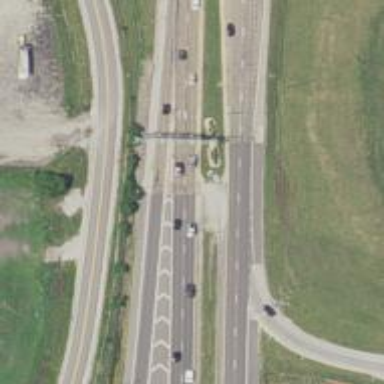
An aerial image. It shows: Road marking of gore chevron.